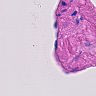
Metastatic tissue present: no